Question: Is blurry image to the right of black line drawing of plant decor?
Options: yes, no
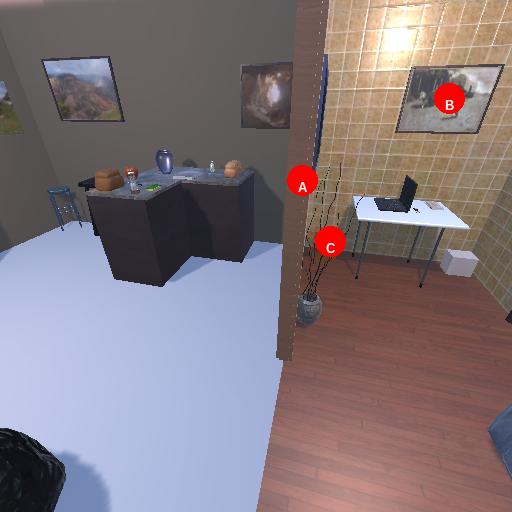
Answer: yes